Field crop: tomato
Growth stage: 1
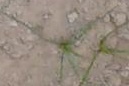
Species: cyperus